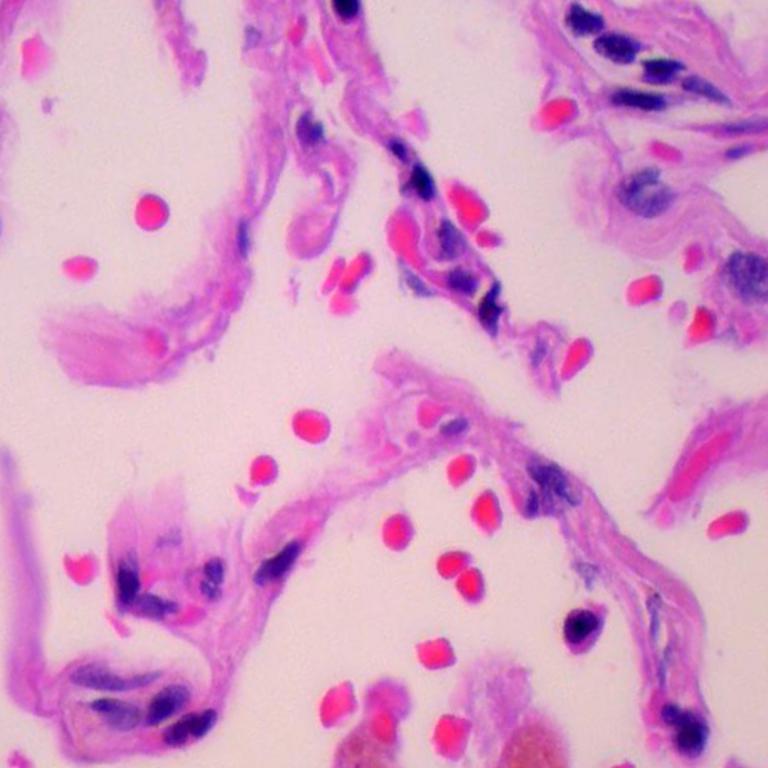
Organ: lung
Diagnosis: benign